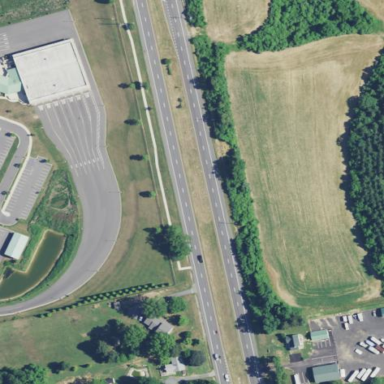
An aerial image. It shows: Traffic island covered with grass.